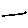
Label: line